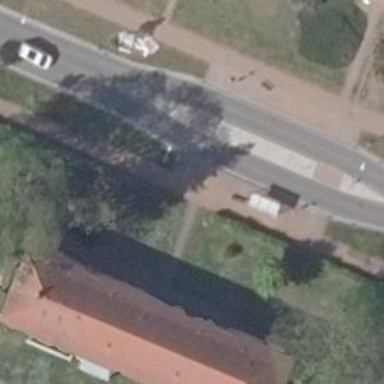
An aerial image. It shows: Paved footway.